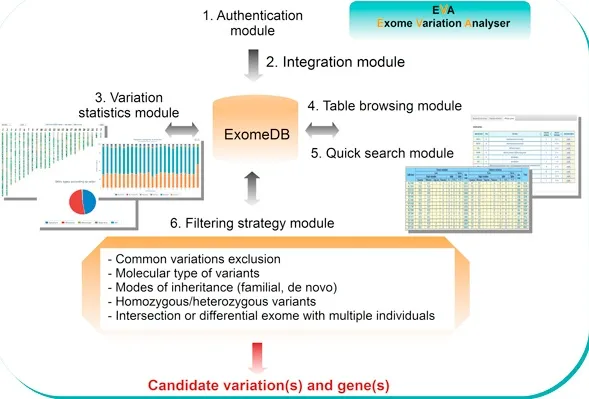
Overview of EVA with the six exome mining modules. To store and manage variation data, EVA consist of a database, ExomeDB and a friendly web interface. To date six modules permitted to authentify the user (1), to integrate data (2), to search and browse data with charts (3) or tables (4,5) and finally to conduct a customizable filtering strategy (6) by a combination of selected criteria dealing with common variations, molecular types of variants, inheritance modes and multiple samples intersection or difference.
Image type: chart (chart)